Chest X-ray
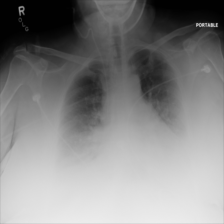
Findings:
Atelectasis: negative
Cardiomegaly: negative
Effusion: negative
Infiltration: negative
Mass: negative
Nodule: negative
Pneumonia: negative
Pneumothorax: negative
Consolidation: negative
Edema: negative
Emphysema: negative
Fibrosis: negative
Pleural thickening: negative
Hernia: negative